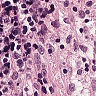
Metastatic tissue present: no